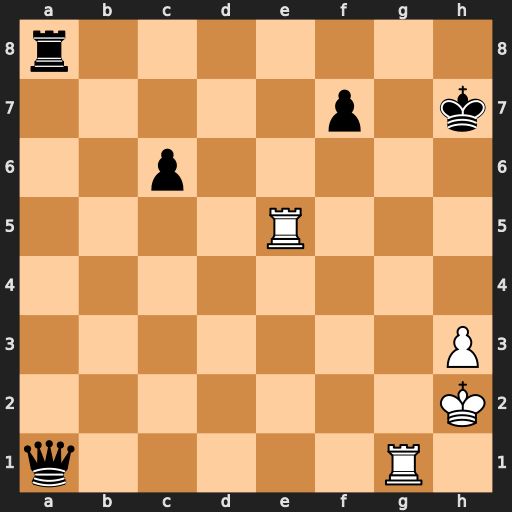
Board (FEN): r7/5p1k/2p5/4R3/8/7P/7K/q5R1
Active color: w
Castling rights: -
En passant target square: -
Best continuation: Rh5#